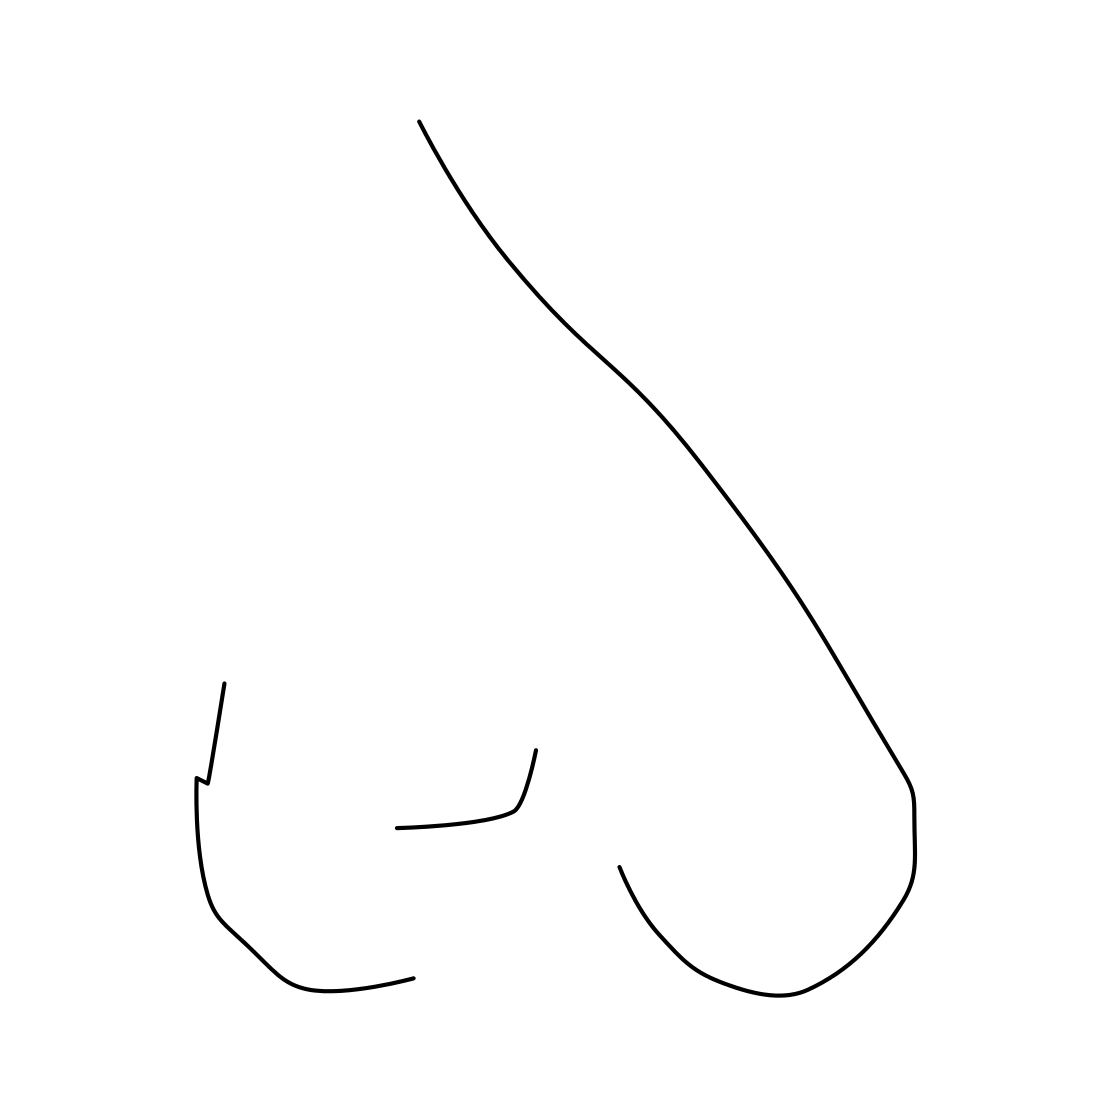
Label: nose